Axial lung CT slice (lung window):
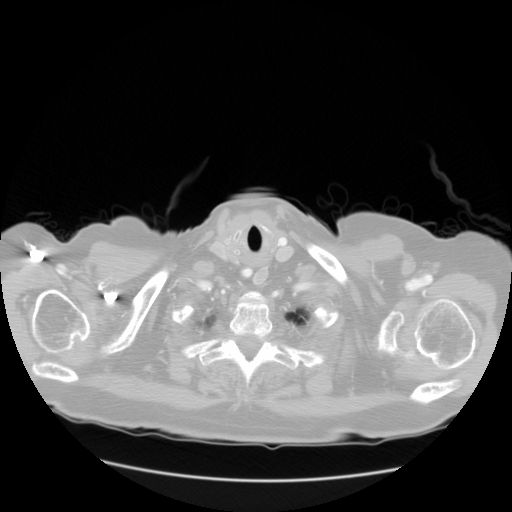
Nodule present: no